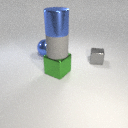
large green metal cube below large gray rubber cylinder